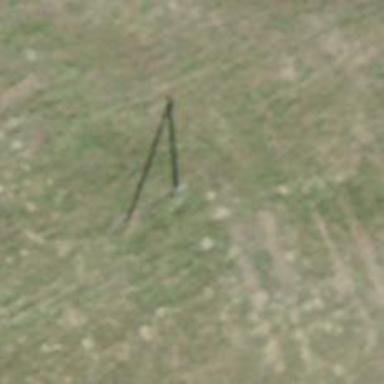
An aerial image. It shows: Minor power line.